Field crop: maize
Growth stage: 2
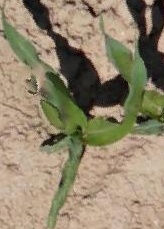
Species: maize